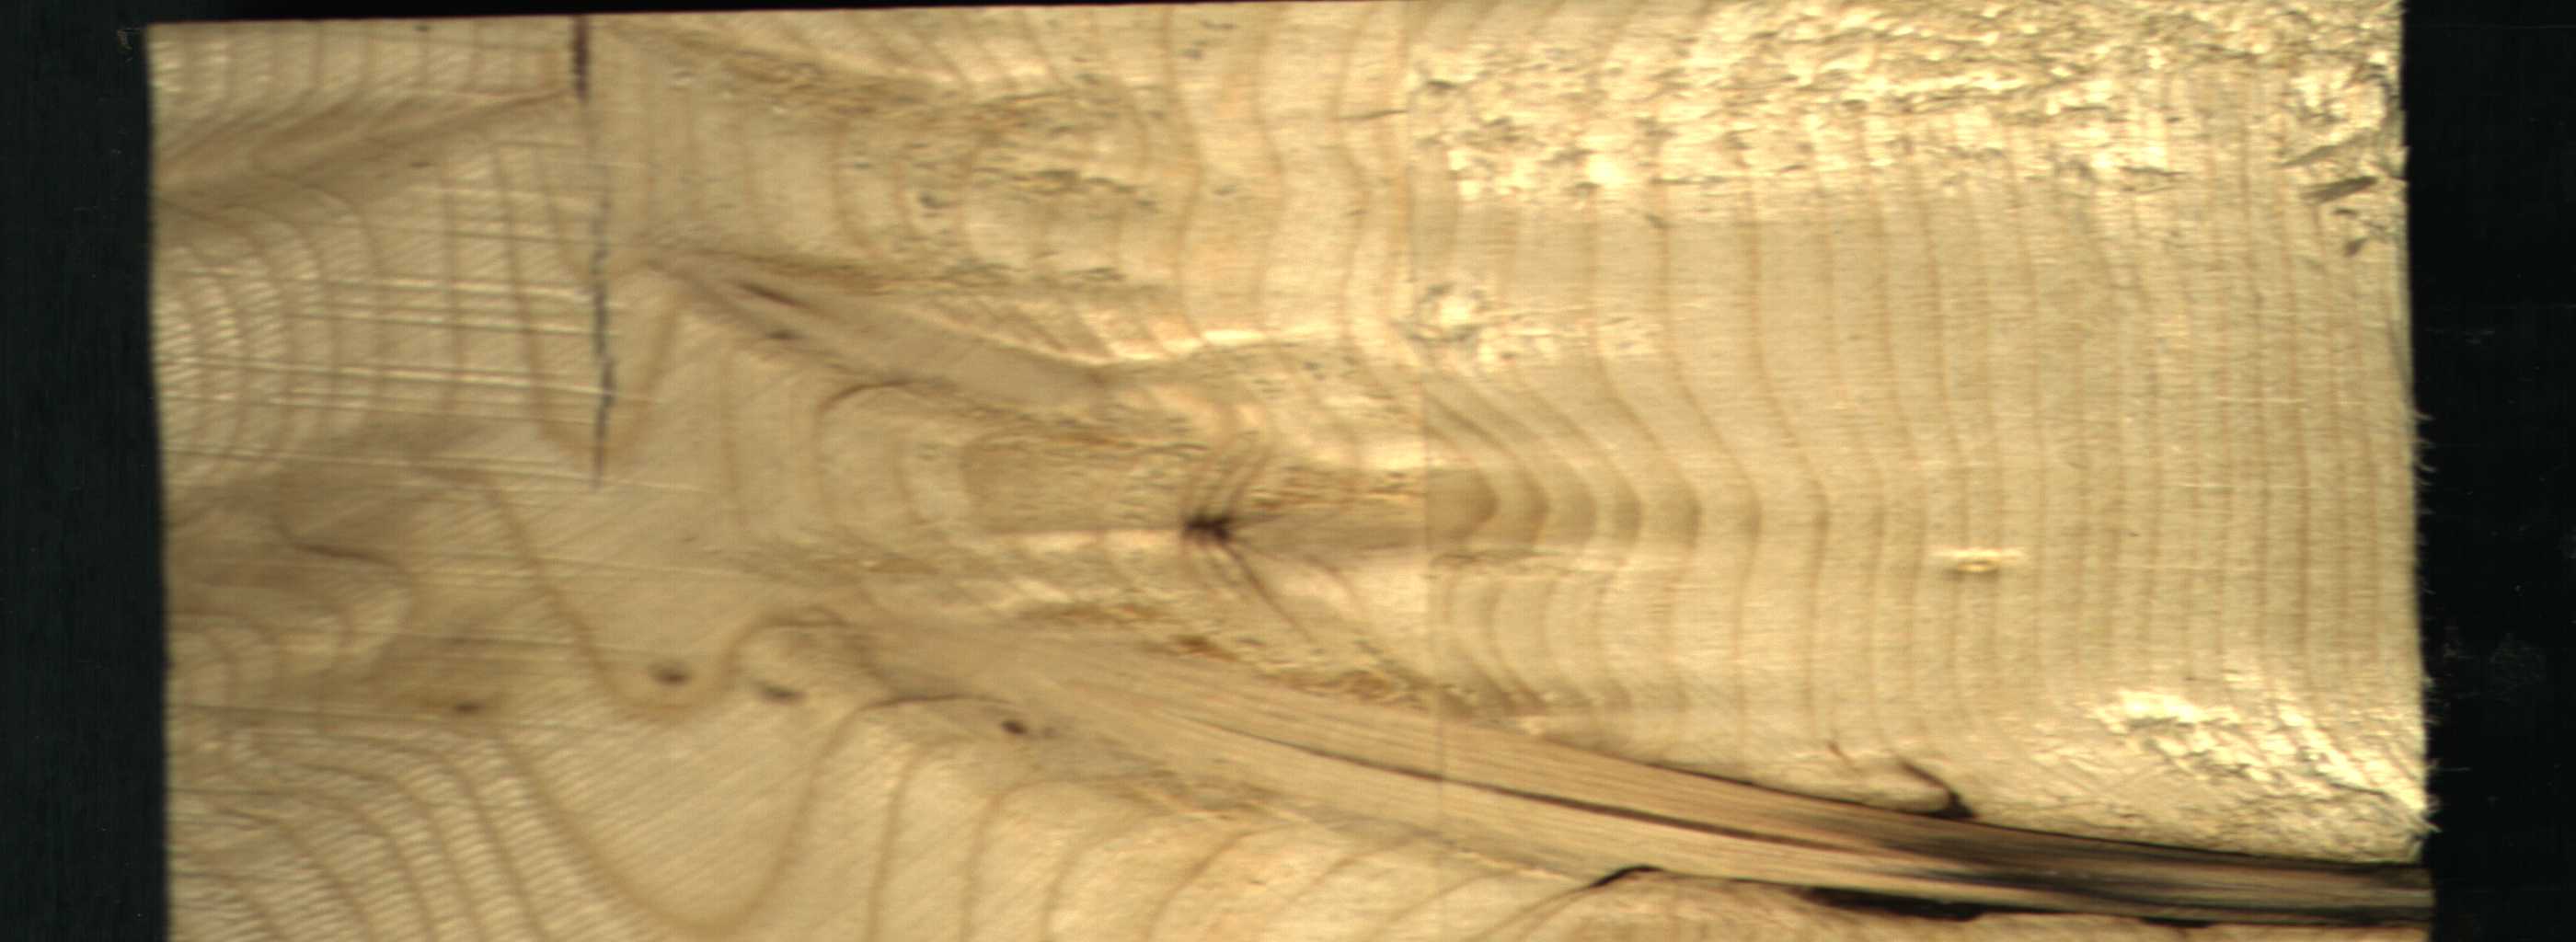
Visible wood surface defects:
resin
Dead_Knot
Dead_Knot
Live_Knot
Live_Knot
Live_Knot
Live_Knot
Live_Knot